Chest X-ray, AP view. Patient: 44 years old, sex F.
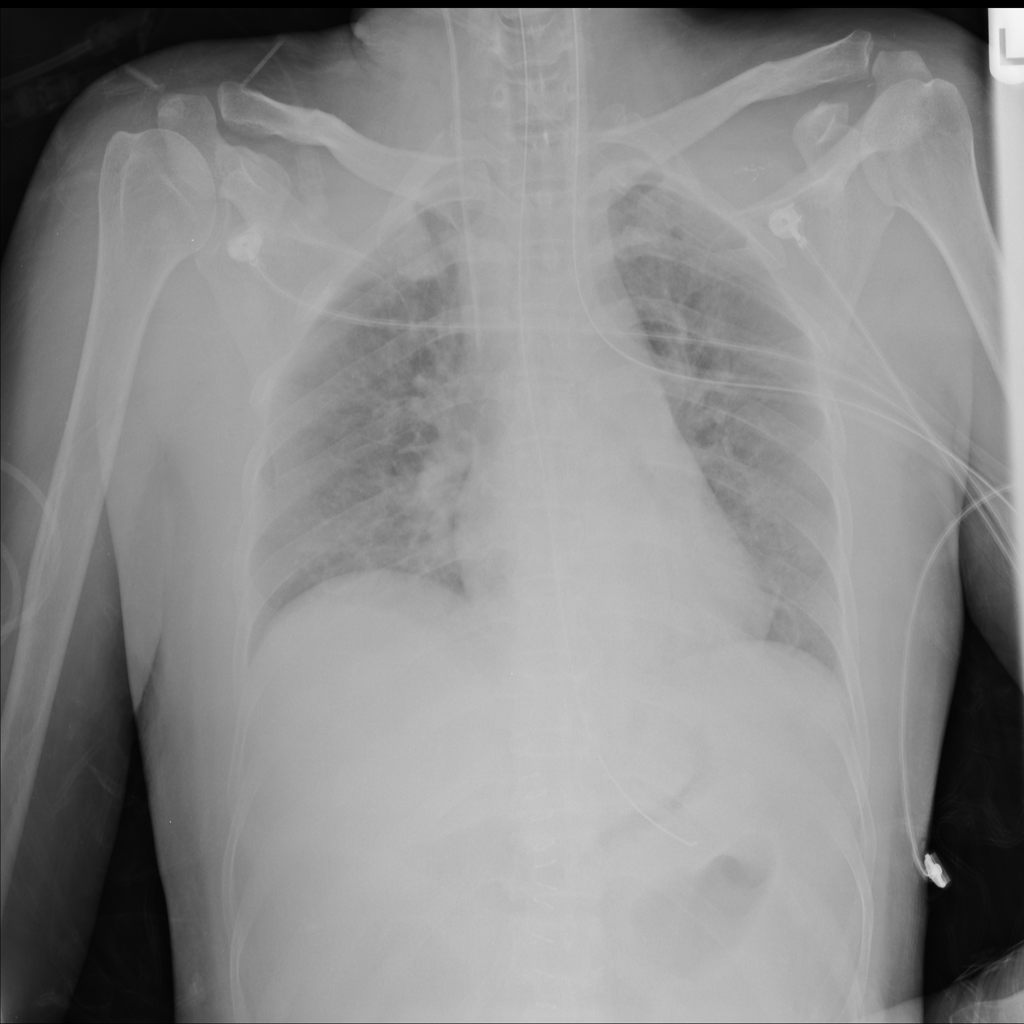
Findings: No Finding